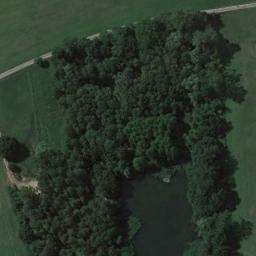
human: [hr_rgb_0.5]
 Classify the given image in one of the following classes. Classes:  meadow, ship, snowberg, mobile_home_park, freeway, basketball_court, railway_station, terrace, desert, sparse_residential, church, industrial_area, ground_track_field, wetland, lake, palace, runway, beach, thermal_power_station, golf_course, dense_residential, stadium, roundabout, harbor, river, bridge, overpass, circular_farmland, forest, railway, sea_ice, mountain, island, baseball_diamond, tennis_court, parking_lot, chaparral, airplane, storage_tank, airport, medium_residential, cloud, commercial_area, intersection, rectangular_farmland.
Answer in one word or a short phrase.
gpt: forest